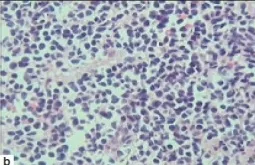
(a,b) Needle biopsy of kidney low and high magnification showing tumor infiltration confined to interstitium.
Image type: pathology (h&e)